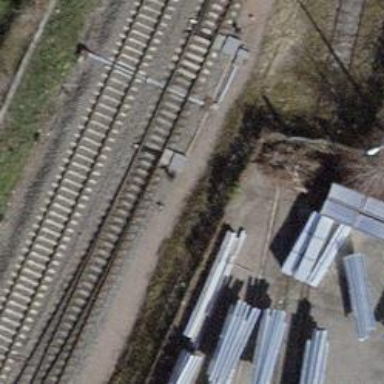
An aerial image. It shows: Single track railway siding.